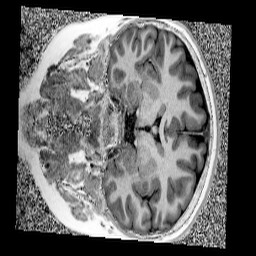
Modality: UNIT1
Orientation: coronal
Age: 11
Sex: male
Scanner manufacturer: siemens
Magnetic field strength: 3 T
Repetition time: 4 s
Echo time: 0.00299 s